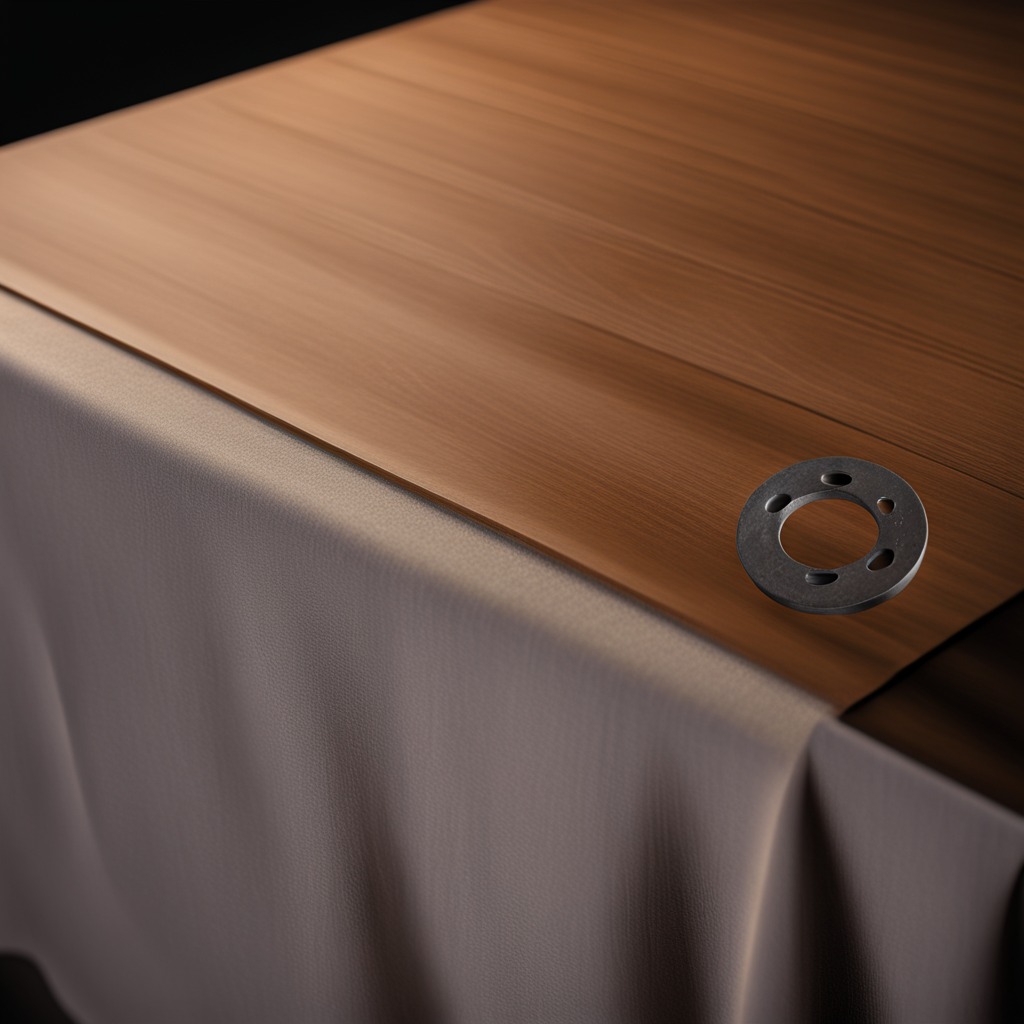
A flat metal washer lies on the wooden table.